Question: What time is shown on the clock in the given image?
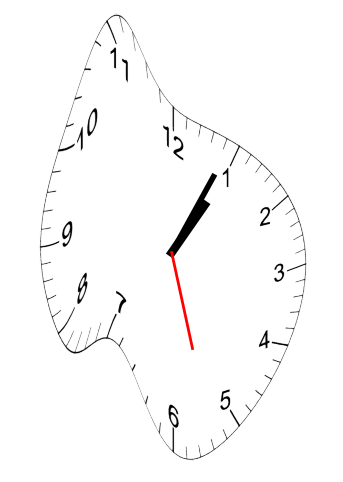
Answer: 01:04:27